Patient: sex M, age 60
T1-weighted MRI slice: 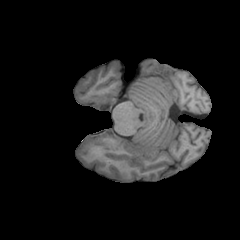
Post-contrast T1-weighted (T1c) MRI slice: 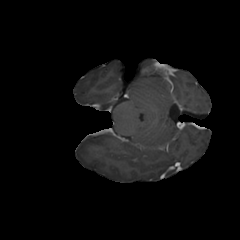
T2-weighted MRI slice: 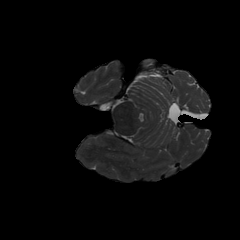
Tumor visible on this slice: no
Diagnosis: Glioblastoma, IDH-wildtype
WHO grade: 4